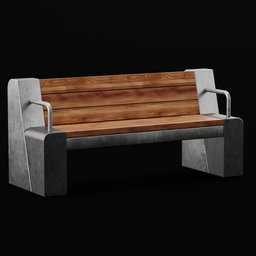
Label: architecture